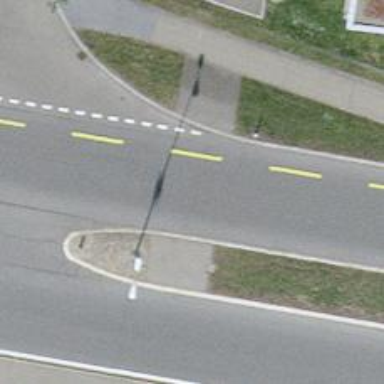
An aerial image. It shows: Unmarked crossing with pedestrian island.